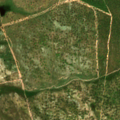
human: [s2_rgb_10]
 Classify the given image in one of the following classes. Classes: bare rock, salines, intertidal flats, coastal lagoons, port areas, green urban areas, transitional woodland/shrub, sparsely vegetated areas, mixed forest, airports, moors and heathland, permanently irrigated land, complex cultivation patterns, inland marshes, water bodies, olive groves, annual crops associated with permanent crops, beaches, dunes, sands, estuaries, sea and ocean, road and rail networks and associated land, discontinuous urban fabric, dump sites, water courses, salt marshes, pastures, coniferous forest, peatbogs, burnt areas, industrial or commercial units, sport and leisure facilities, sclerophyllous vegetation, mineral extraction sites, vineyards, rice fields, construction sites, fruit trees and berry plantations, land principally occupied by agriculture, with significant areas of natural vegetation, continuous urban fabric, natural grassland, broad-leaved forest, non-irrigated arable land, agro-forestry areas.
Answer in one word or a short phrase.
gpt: continuous urban fabric